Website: home-depot
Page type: customer-info-address
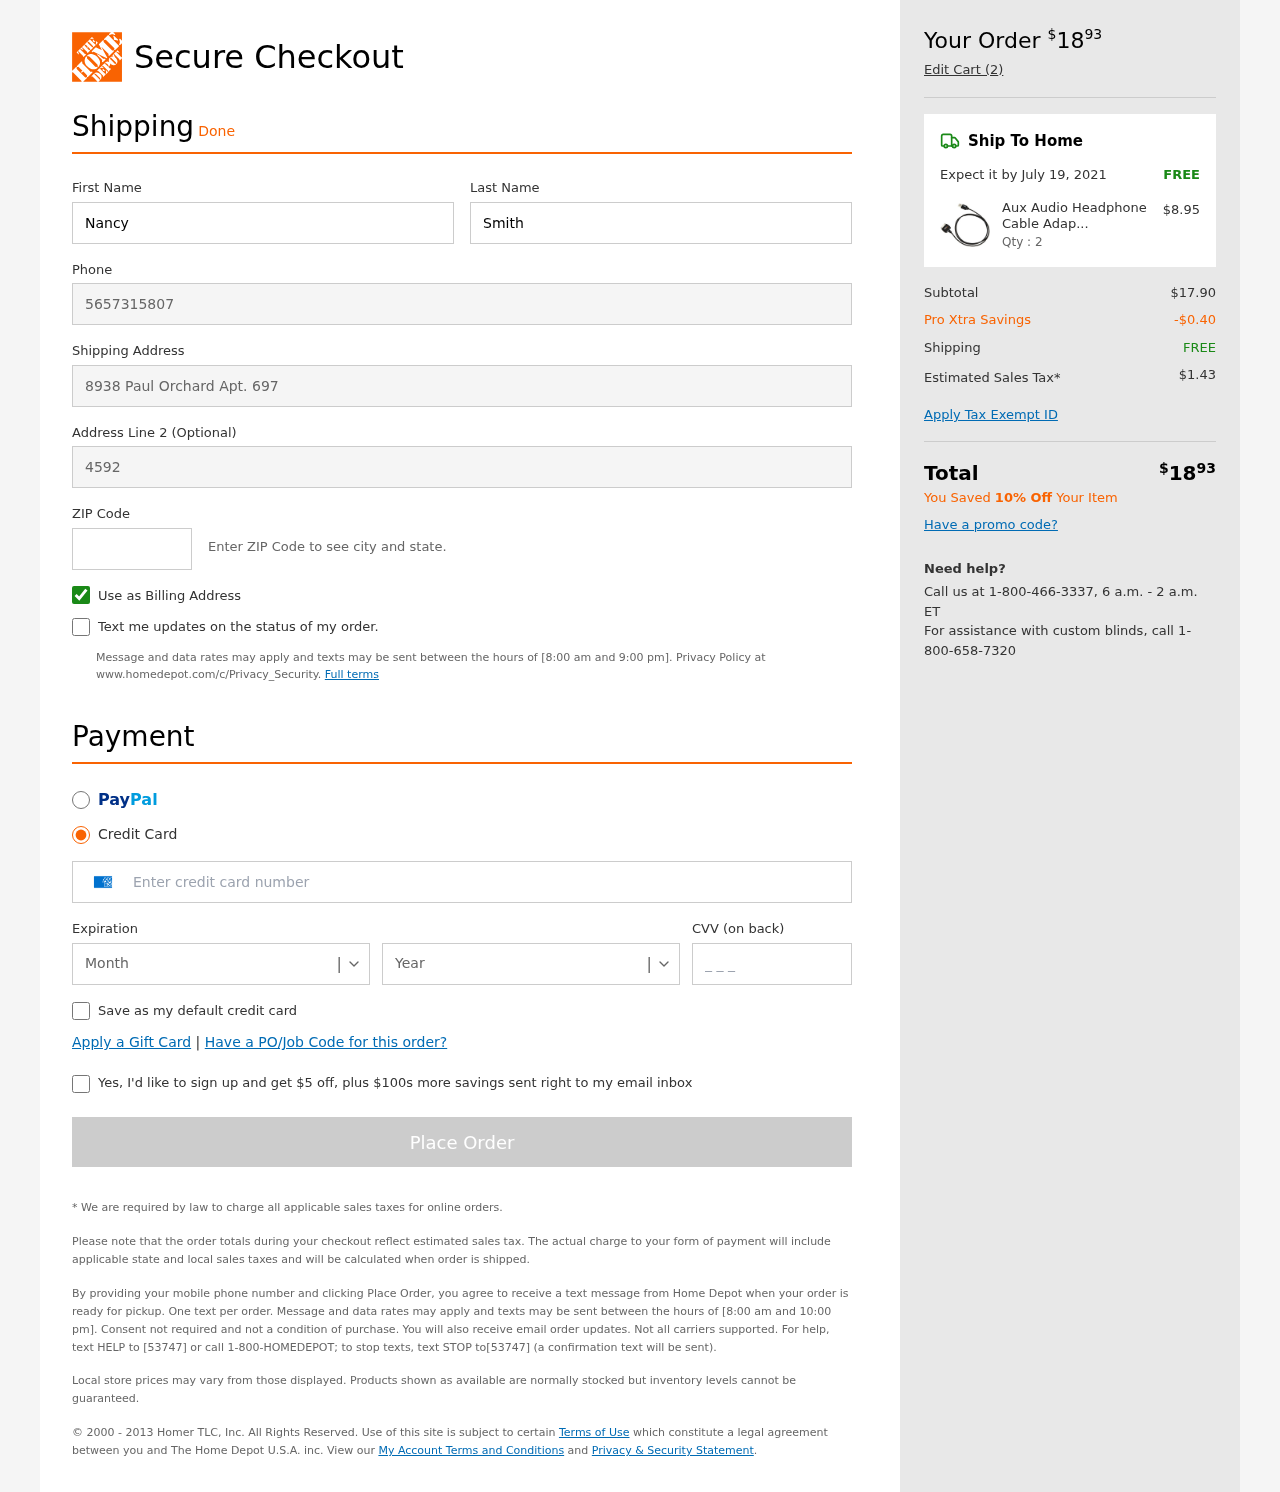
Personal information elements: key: PII_CARD_CVV
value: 9612
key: PII_CARD_EXPIRY_MONTH
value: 01
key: PII_CARD_EXPIRY_YEAR
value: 27
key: PII_CARD_NUMBER
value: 3766 4745 5987 317
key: PII_FIRSTNAME
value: Nancy
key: PII_LASTNAME
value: Smith
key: PII_PHONE
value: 5657315807
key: PII_POSTCODE
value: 15287
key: PII_STREET
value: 8938 Paul Orchard Apt. 697
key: PII_STREET2
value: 4592 Jacob Wall Apt. 009
Product elements: key: PRODUCT1_NAME
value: Aux Audio Headphone Cable Adapter Splitter
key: PRODUCT1_PRICE
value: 8.95
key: PRODUCT1_QUANTITY
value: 2
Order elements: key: ORDER_TOTAL
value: $1893
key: ORDER_NUM_ITEMS
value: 2
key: ORDER_DELIVERY_DATE
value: July 19, 2021
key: ORDER_SHIPPING_COST
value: FREE
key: ORDER_SUBTOTAL
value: $17.90
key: ORDER_DISCOUNT
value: -$0.40
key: ORDER_SHIPPING_COST2
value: FREE
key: ORDER_TAX
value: $1.43
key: ORDER_TOTAL2
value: $1893
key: ORDER_SAVINGS_MESSAGE
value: You Saved 10% Off Your Item